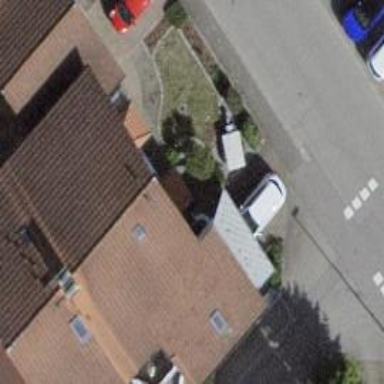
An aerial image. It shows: Garage building.